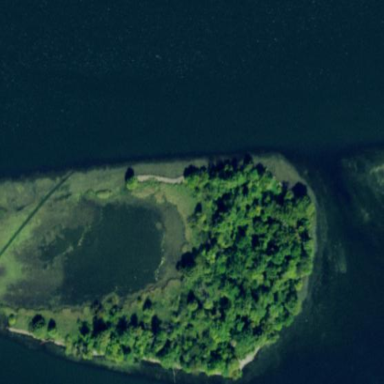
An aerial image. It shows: Islet covered with woodland.